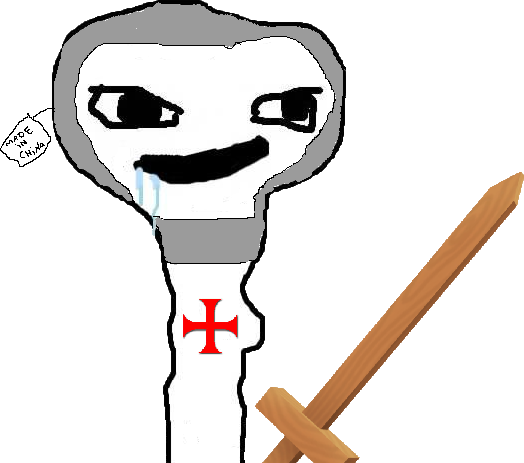
Label: 5_Brainlet